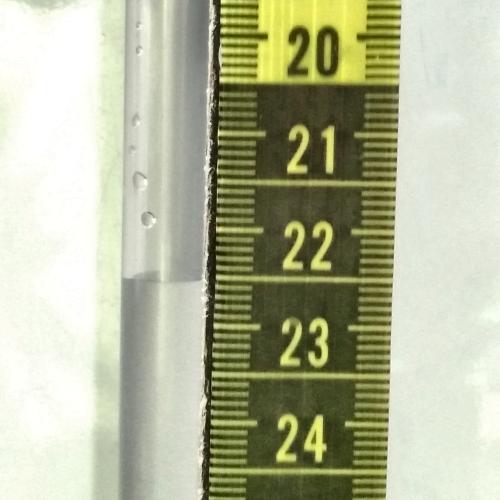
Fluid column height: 22.5 cm